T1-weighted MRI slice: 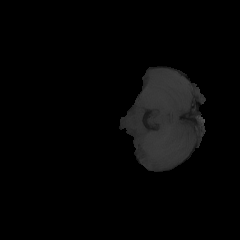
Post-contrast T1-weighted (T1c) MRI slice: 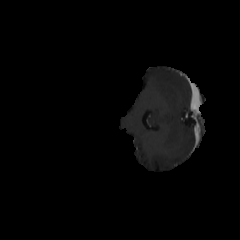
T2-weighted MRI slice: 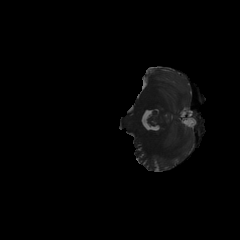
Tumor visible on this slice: no